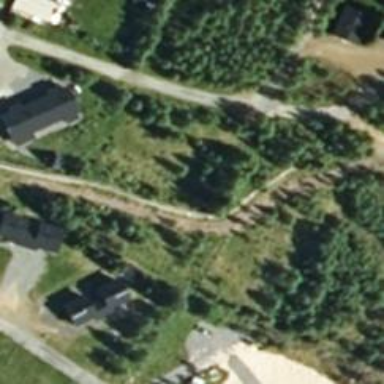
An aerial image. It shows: Nordic path groomed for classic and skating techniques.